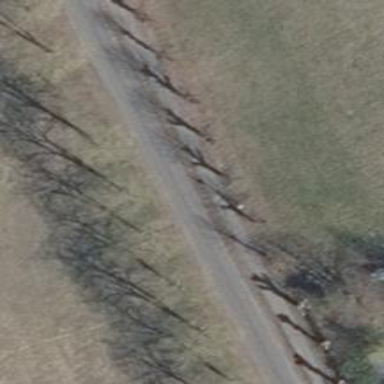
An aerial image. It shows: Tree-lined avenue.